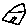
Label: house